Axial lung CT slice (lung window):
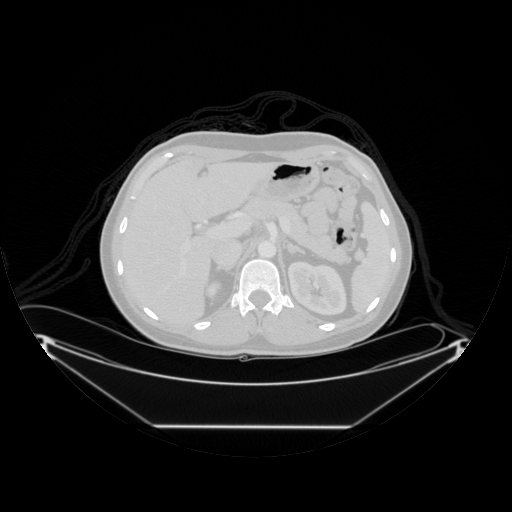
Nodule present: no